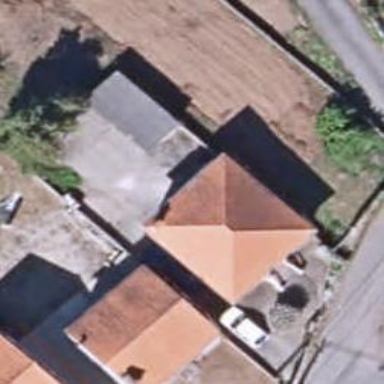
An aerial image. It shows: Simple house.